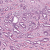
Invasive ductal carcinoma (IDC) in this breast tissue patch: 1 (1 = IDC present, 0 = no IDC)